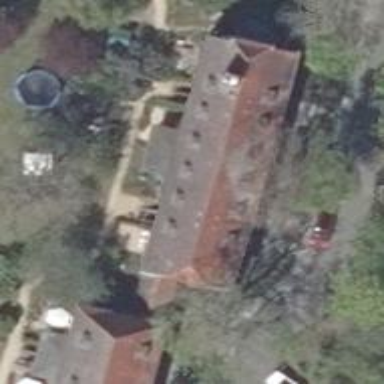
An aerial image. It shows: Residential building with hipped roof covered in red roof tiles.